Question: I have seen the sms in my phone and other phones being shown as a 'popup' kind of thing.'I know how to show the sms from inbox in the form of ListView'.I have searched a lot,but did not get the way to Show the sms like 'PopUp' kind of thing in android.Can anybody please help me in this regard?Thanks in advance.
.
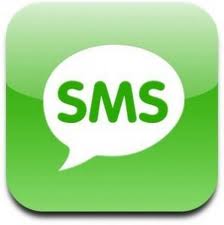
Answer: below link may help you for showing the sms in popups
<URL>